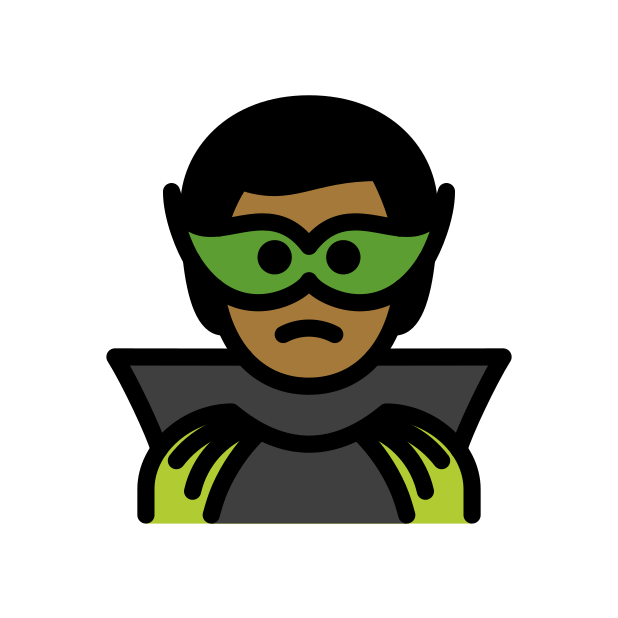
man supervillain: medium-dark skin tone